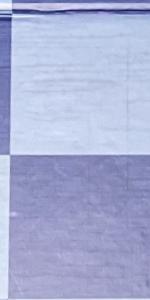
Label: Empty